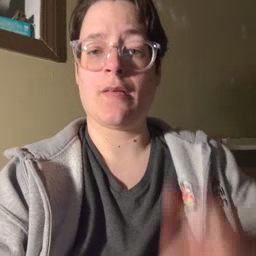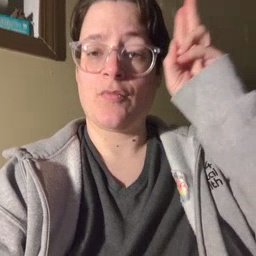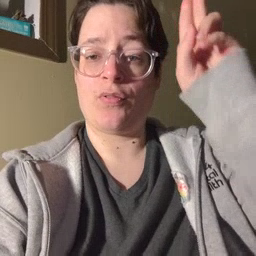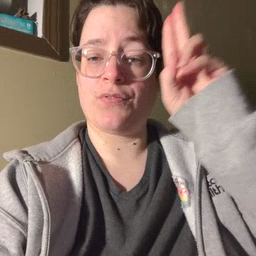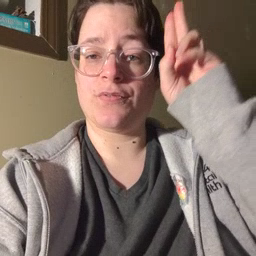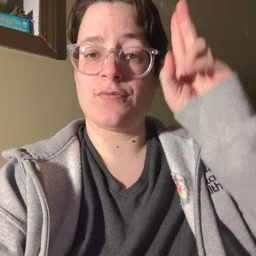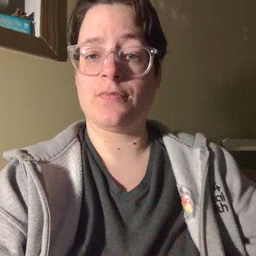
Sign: uncle